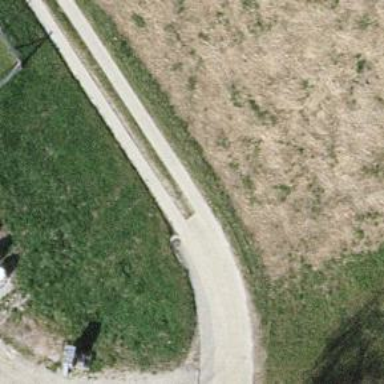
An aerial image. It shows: Well-maintained track road with grade 1 tracktype.